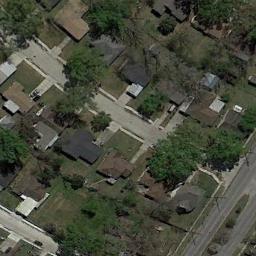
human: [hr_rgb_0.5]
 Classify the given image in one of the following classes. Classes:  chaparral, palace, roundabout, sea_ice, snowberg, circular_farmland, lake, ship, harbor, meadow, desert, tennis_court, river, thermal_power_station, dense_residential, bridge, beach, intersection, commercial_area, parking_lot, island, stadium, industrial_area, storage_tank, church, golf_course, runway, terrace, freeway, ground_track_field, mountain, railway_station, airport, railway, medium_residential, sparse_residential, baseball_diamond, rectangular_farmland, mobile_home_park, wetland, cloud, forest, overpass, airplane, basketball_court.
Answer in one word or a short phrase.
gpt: medium_residential